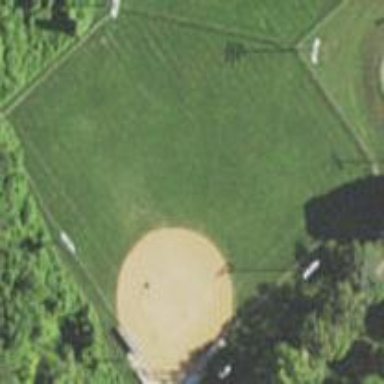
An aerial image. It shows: Baseball pitch for leisure land.